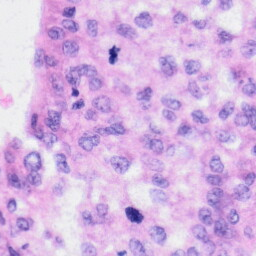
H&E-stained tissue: Liver